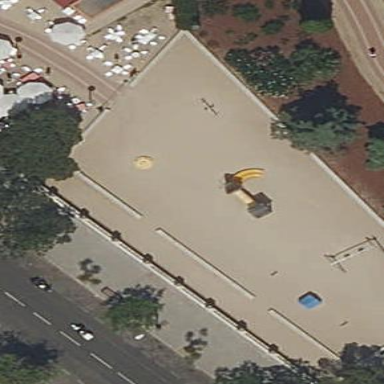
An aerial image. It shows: Playground area for leisure activities on the land.